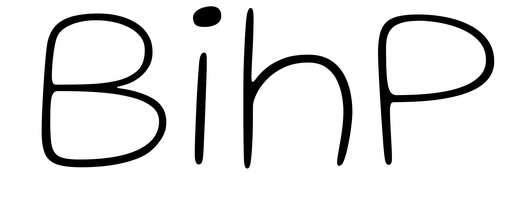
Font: Gluten_Thin